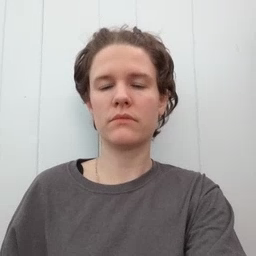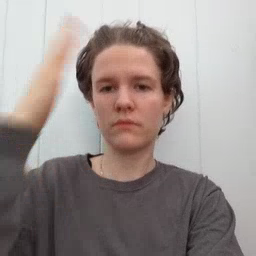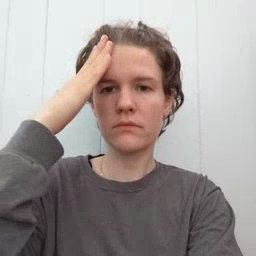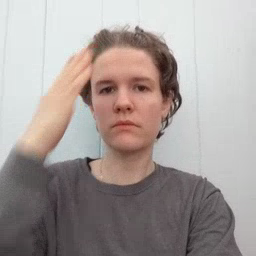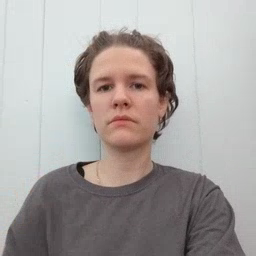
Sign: hat